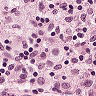
Metastatic tissue present: no